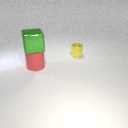
large red rubber cylinder to the left of small yellow metal cylinder